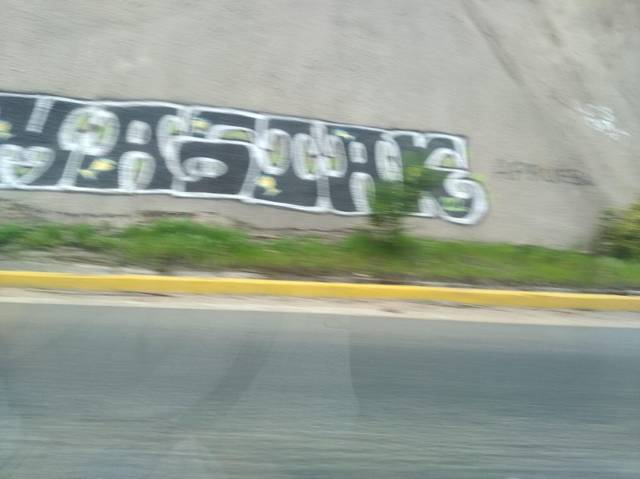
Region: Chile
Coordinates: -33.085, -71.661